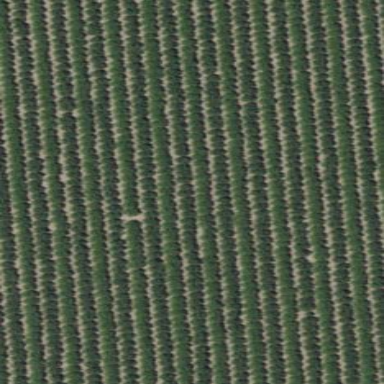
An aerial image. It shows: Almond orchard with rows of almond trees.